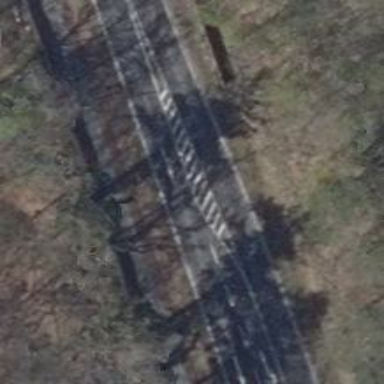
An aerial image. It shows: Secondary road with asphalt surface.